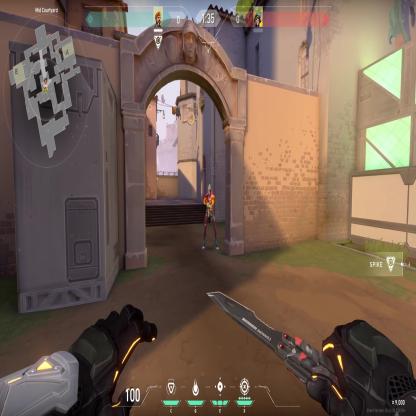
Label: enemy